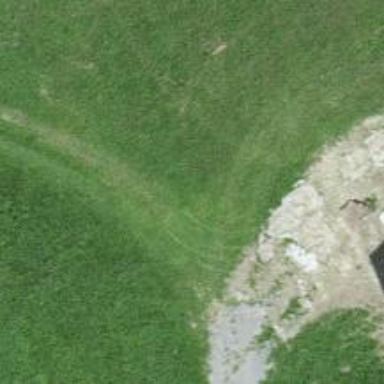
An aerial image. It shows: Track with grass paver surface of grade 3.